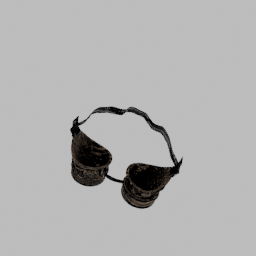
Label: people